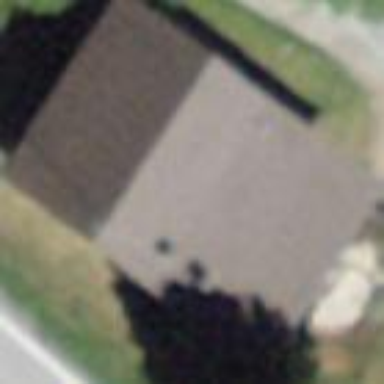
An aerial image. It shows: Detached building.